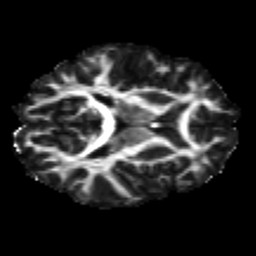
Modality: FA
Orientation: axial
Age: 23
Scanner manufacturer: siemens
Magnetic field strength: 3 T
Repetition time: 4.52 s
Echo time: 0.084 s